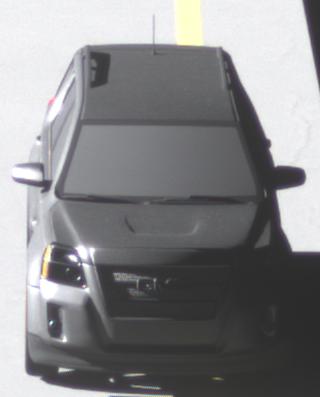
Make: GMC
Model: Terrain
Detailed model: Gen. 1
Model produced from: 2009
Model produced until: 2017
Doors: 5
Color: gray
Road condition: dry road
Daytime: morning or afternoon
Contrast: high contrast